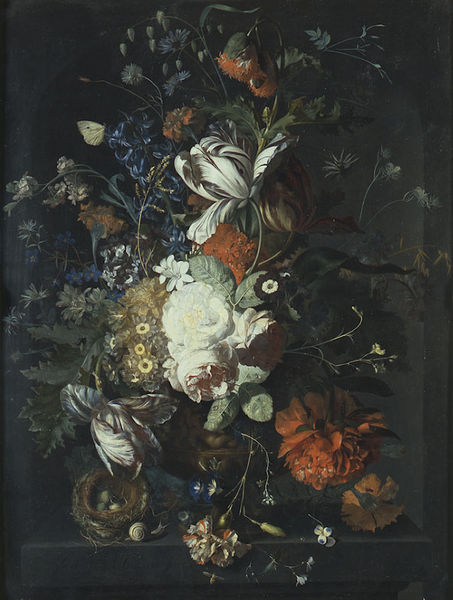
Titel: Blumenstilleben
Künstler: Jan van Huysum
Standort: Karlsruhe
Institution: Staatliche Kunsthalle Karlsruhe
Schlagwörter: blau, blätter, dunkel, gemälde, weiß, gelb, grün, blume, blumen, bunt, grau, hell, orange, schmuck, schwarz, tisch, türkis, blüte, blüten, gras, rose, rosen, rot, tier, tiere, wand, barock, schale, sockel, holland, gräser, natur, zweige, dunkelheit, blatt, pflanze, pflanzen, rosa, ranken, stilleben, stillleben, vase, kommode, bogen, hafer, farben, herbst, weis, tulpen, floral, strauss, still, lavendel, pfingstrose, gesteck, blumenstrauss, tischkante, tulpe, vanitas, wei, nische, blumenstillleben, mohn, stengel, distel, lilie, nelke, schmetterling, welk, blat, verwelkt, knospe, knospen, pfingstrosen, welken, fensterbank, nest, silleben, schaten, schnecke, blumenstilleben, nelken, schnecken, schnekce, niederland, lilien, vergissmeinnicht, kornblume, gänseblümchen, kräuter, schneckenhaus, falter, blumengesteck, blumenstück, glockenblume, eier, margarite, orchidee, schecke, narzissen, gartenblumen, päonie, einer, werden, paradise, vogelnest, vergehen, orchideen, schwawrz, schencke, kohlweißling, blumenstraß, hyazinthe, bluen, ei, pfingsrose, vogeleier, heinschnirkelschnecke, eiser, ffalter, wachteleier, wachtelei, ölmalereri, niederlander, blumenrosen